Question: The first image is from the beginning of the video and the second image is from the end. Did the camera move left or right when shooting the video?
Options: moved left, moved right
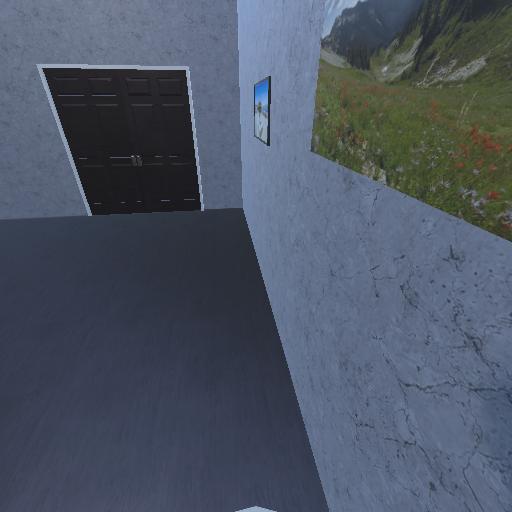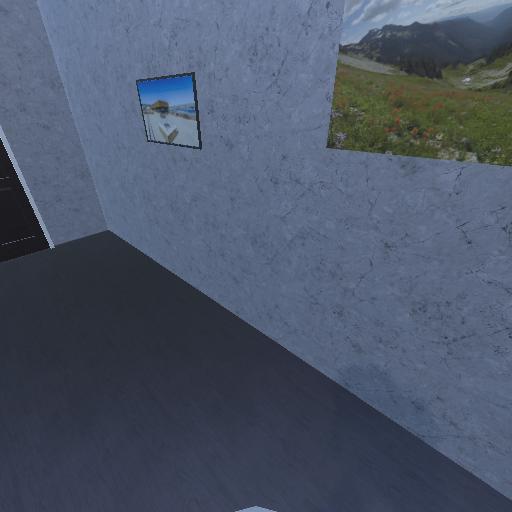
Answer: moved left